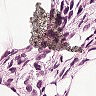
Metastatic tissue present: yes